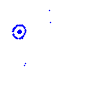
Particle: kaon